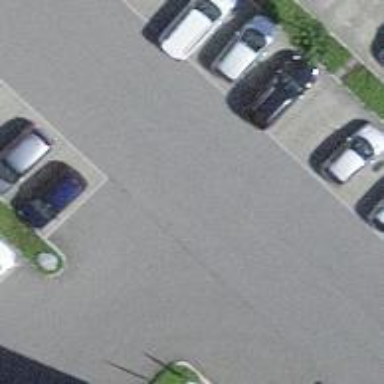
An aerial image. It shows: Road serving as parking aisle.